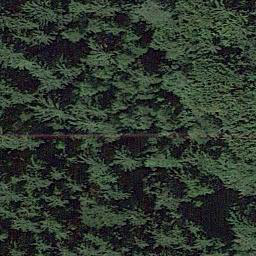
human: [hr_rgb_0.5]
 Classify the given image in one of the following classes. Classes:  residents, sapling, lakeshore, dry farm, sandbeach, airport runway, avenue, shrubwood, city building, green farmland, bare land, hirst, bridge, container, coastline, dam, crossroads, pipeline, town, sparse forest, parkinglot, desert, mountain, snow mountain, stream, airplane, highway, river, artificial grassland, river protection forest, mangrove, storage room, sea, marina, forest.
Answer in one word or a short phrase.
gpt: forest